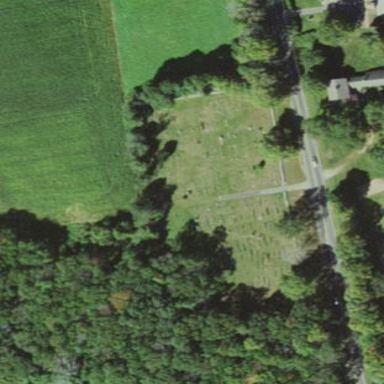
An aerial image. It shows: Private cemetery with solemn ambiance.